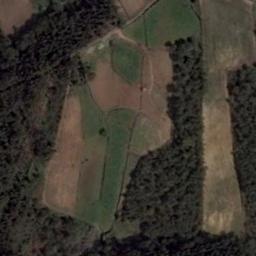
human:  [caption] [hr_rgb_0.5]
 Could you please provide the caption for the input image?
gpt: A large layer of brown and green mixed terraces .

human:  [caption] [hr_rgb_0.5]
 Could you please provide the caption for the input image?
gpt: There are many green plants on the terrace .

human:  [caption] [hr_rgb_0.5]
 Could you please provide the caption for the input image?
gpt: Most terraces are planted with crops .

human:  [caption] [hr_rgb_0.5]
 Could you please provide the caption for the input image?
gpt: The bare and green terrace is next to some trees .

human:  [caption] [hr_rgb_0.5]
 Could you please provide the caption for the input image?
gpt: There are some green trees near the terraces .